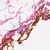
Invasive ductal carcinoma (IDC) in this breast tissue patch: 0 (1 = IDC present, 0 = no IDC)